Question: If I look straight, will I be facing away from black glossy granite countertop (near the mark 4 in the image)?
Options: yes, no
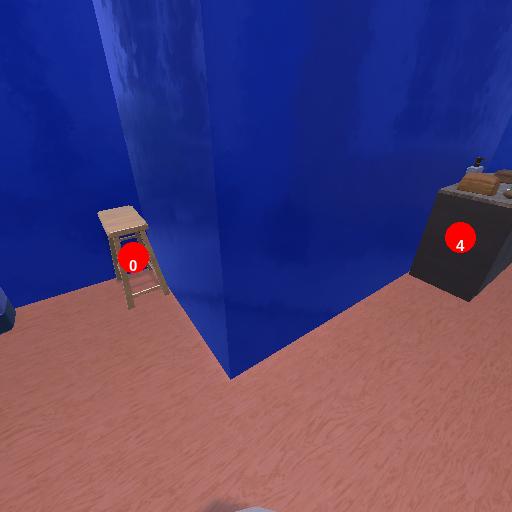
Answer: yes